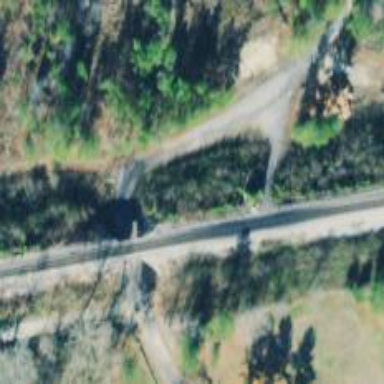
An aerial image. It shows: Railway bridge.